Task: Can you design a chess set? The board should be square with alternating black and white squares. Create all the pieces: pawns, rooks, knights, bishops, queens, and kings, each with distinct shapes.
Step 958:
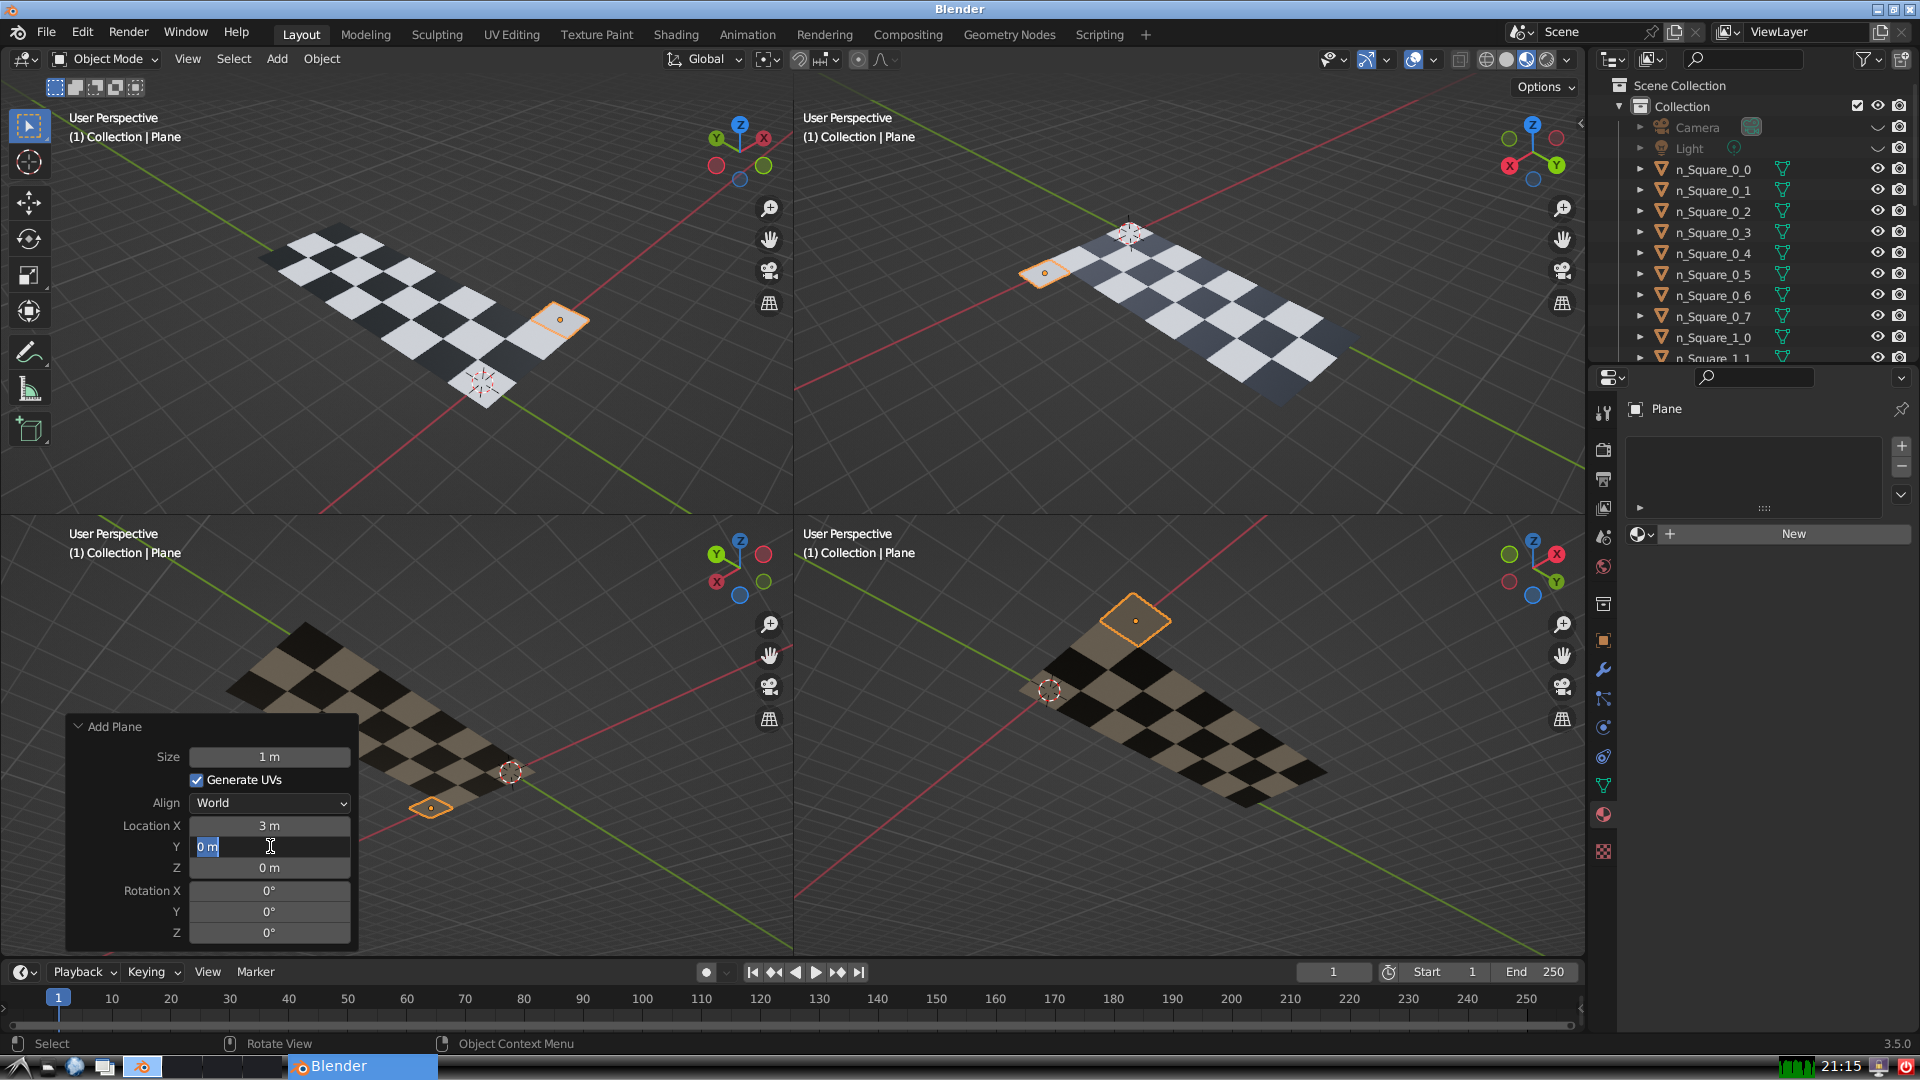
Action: input_text: 0.0